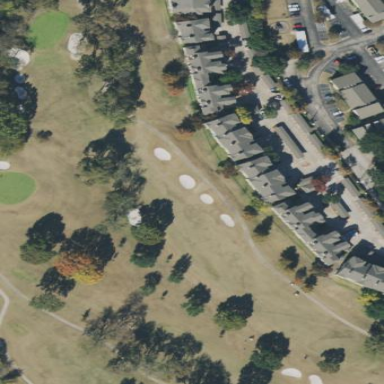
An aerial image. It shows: Golf rough area.